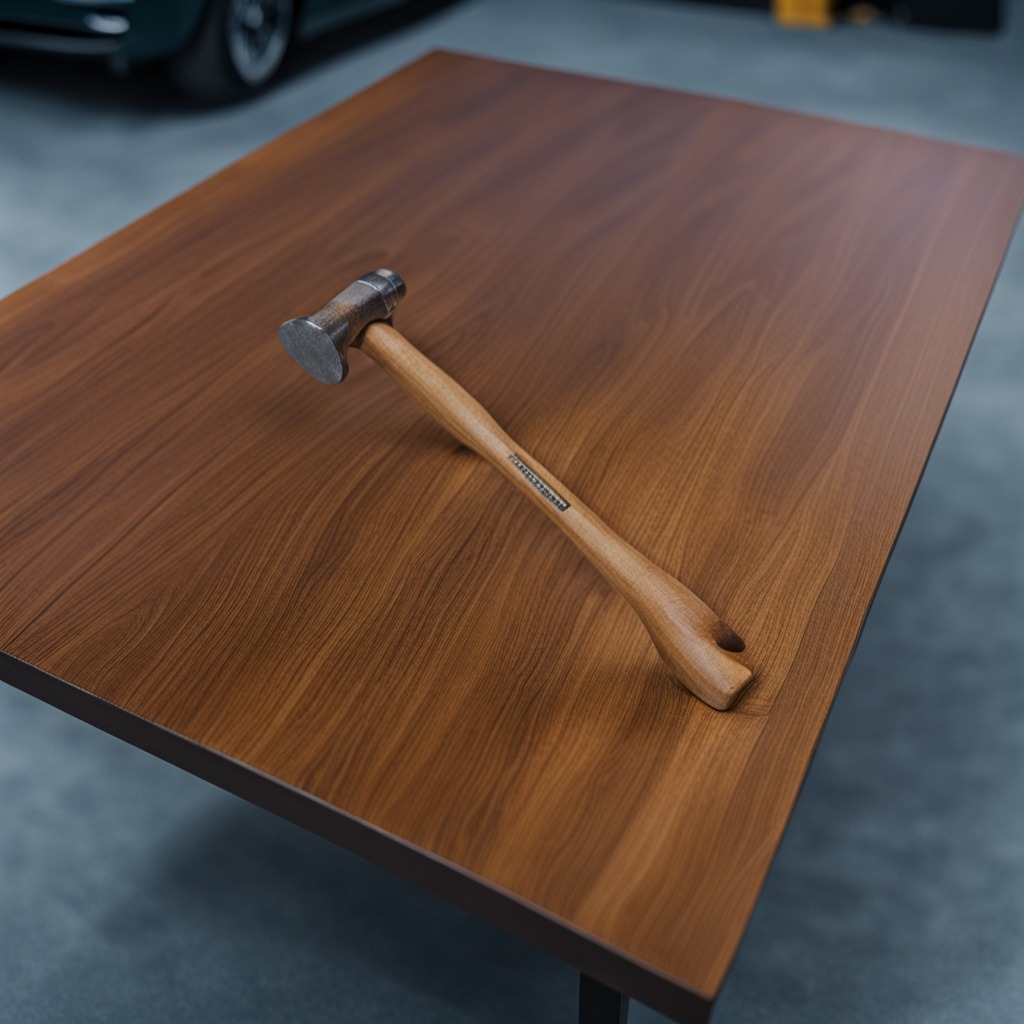
A hammer lies on a table in a garage at twilight.